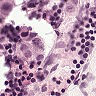
Metastatic tissue present: yes